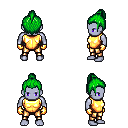
a pixel art fantasy rpg character, male body template, dark elf, purple skin, gold chest armor, gold greaves, green short topknot hairstyle, gold gloves, four views (front, back, left, right), 2x2 character sprite sheet, small pixel art, hard edges, no anti-aliasing